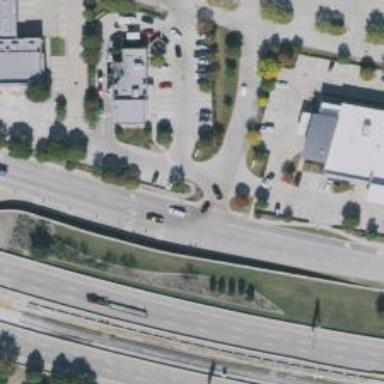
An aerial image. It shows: Secondary road with separate sidewalk and frontage road.